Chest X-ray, PA view. Patient: 38 years old, sex M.
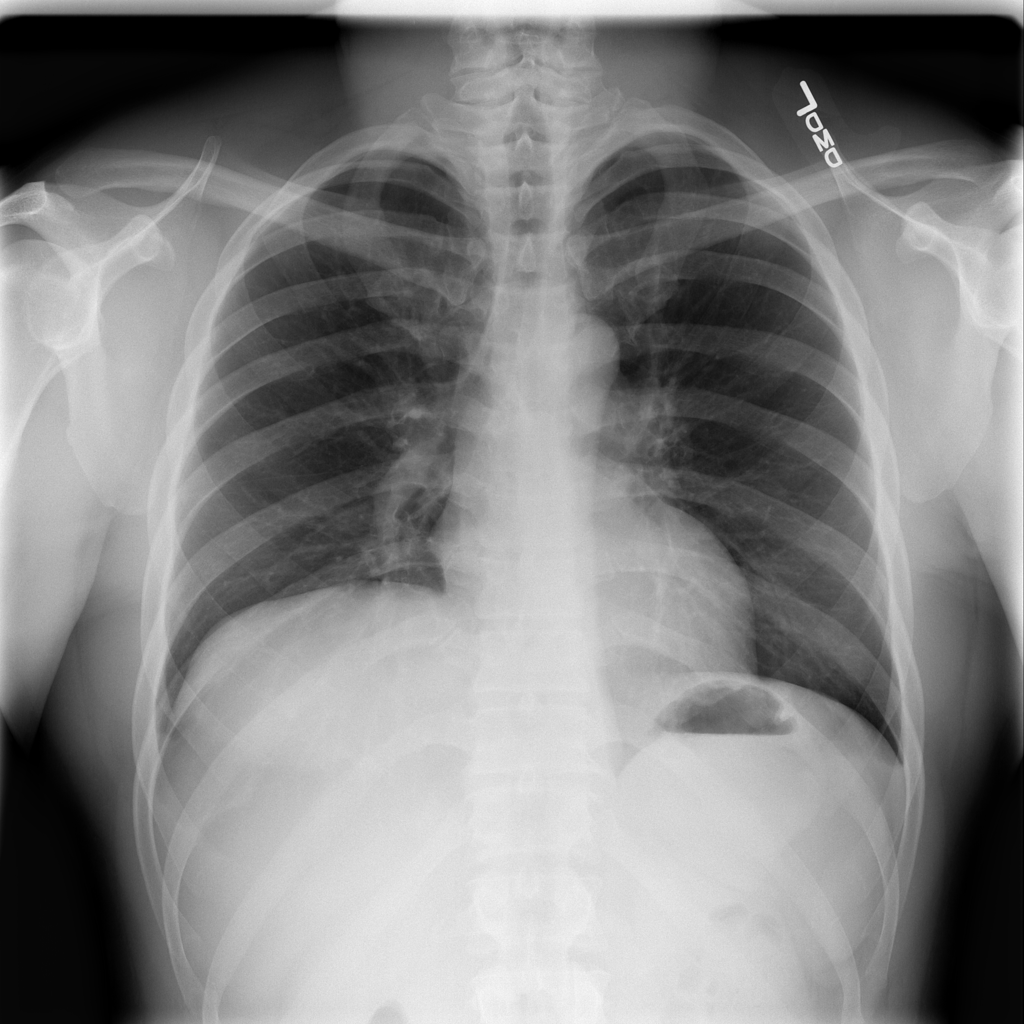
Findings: No Finding